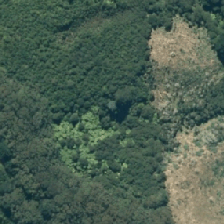
Land cover: manuka_kanuka